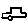
Label: car